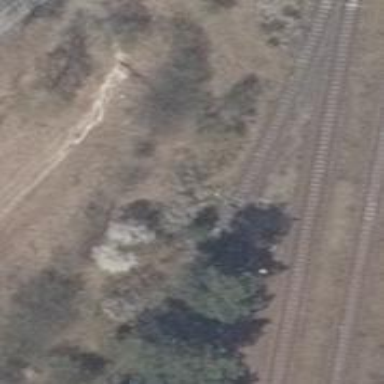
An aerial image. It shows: Unused railway yard.